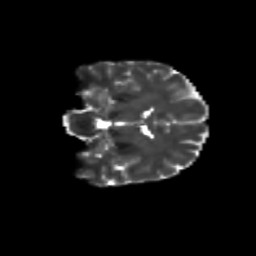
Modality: T2w
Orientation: coronal
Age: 24
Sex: female
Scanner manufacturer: siemens
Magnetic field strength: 3 T
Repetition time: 8.6 s
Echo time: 0.095 s